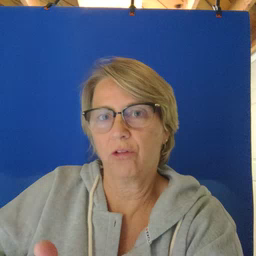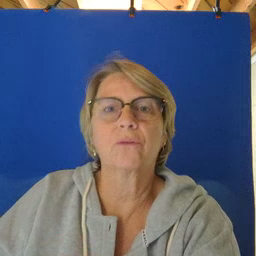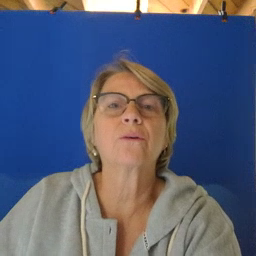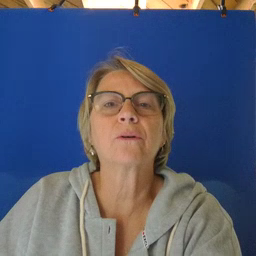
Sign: brother